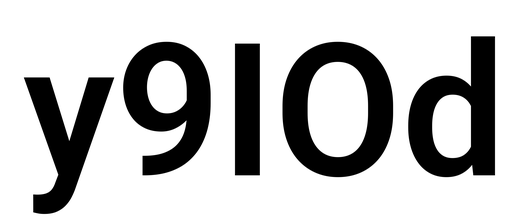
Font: Roboto_SemiBold